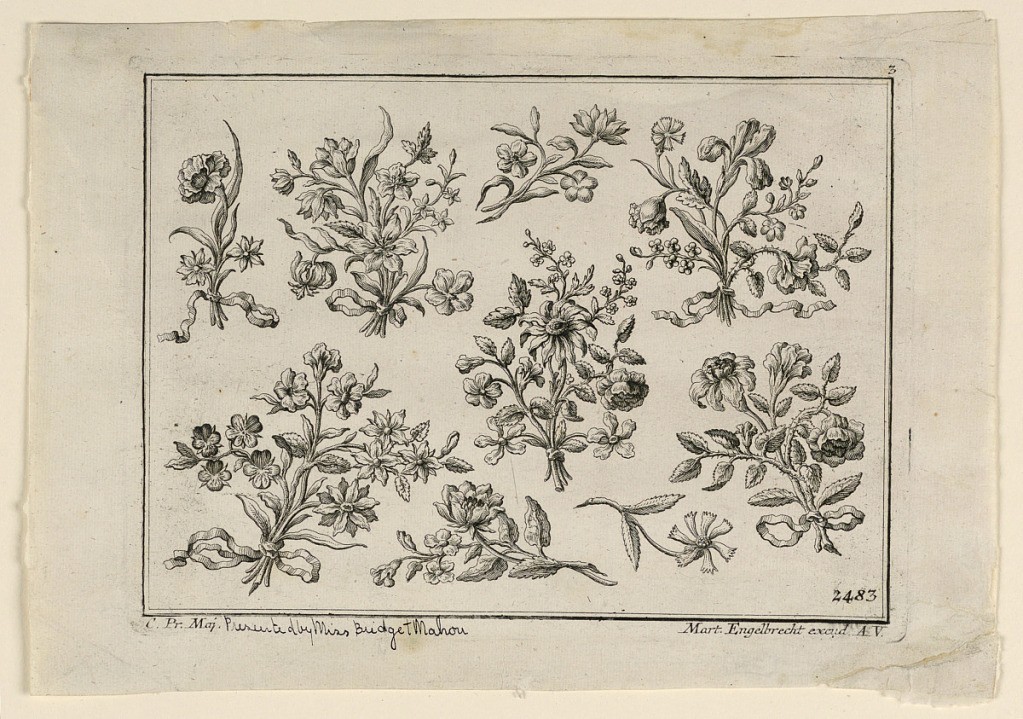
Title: Flowers
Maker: Martin Engelbrecht, German, 1684–1756
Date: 1725-1750
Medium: Engraving on paper
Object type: Print
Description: Bilderbogen print with posies. Top row: three nosegays, two twigs. Center: a nosegay. Bottom: two nosegays; two twigs, horizontally disposed; a carnation twig, horizontally disposed.